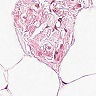
Metastatic tissue present: no